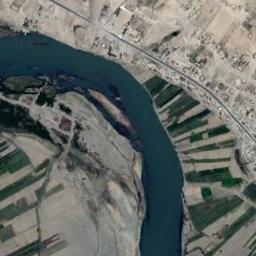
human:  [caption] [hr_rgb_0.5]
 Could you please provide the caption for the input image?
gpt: The deep blue river goes through the farmland .

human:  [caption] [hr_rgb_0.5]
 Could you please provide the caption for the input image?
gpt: There are several meadows beside the river .

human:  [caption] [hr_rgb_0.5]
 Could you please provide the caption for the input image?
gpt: The river goes through bare and green farmland .

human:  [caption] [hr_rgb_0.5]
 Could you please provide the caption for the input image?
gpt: A curvy, Broad turquoise river with small islands, Green and tan mixed fields on both sides of the bank, And towns with large buildings .

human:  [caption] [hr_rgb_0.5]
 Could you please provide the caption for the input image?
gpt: There are some buildings and green farmlands beside the river .